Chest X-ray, PA view. Patient: 60 years old, sex M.
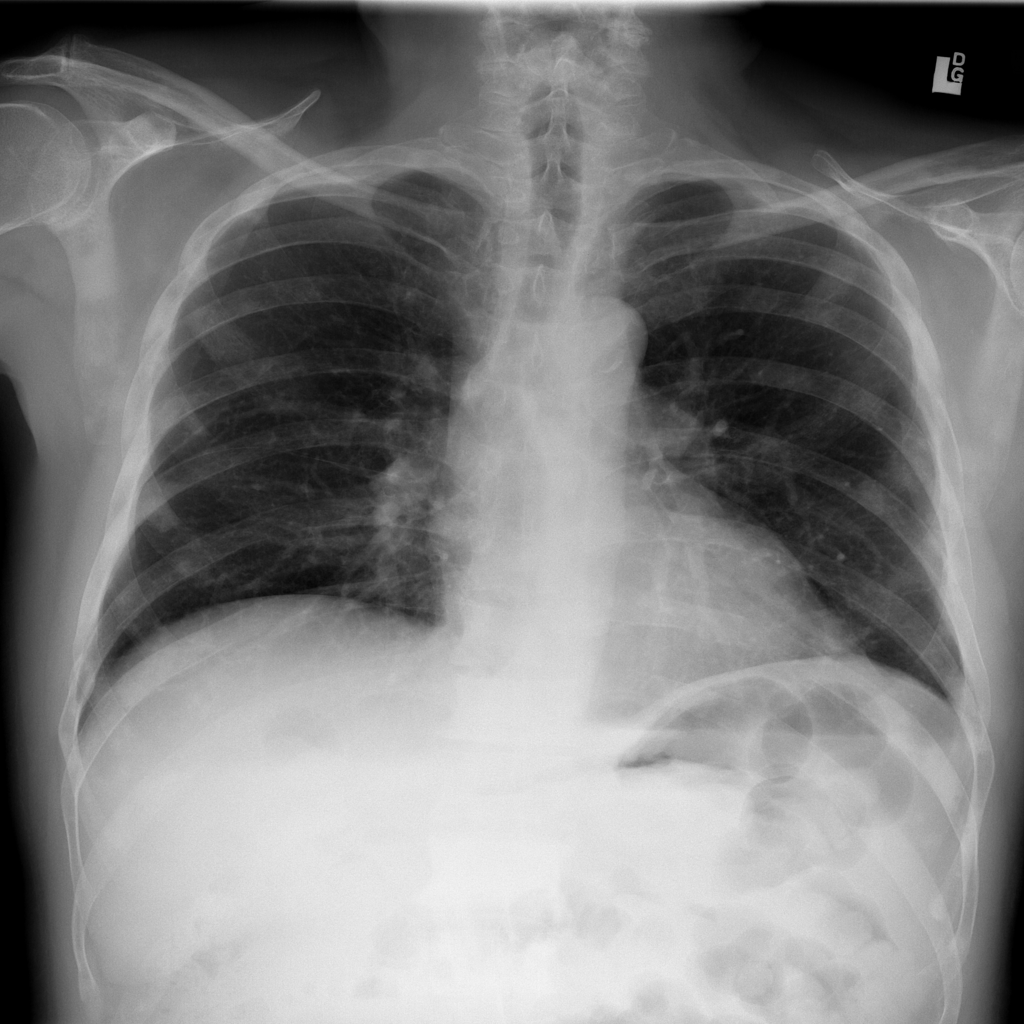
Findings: No Finding